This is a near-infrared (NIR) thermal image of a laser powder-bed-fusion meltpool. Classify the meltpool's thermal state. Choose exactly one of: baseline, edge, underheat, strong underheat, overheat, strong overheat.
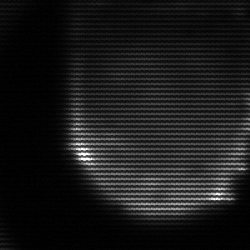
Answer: edge